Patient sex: M
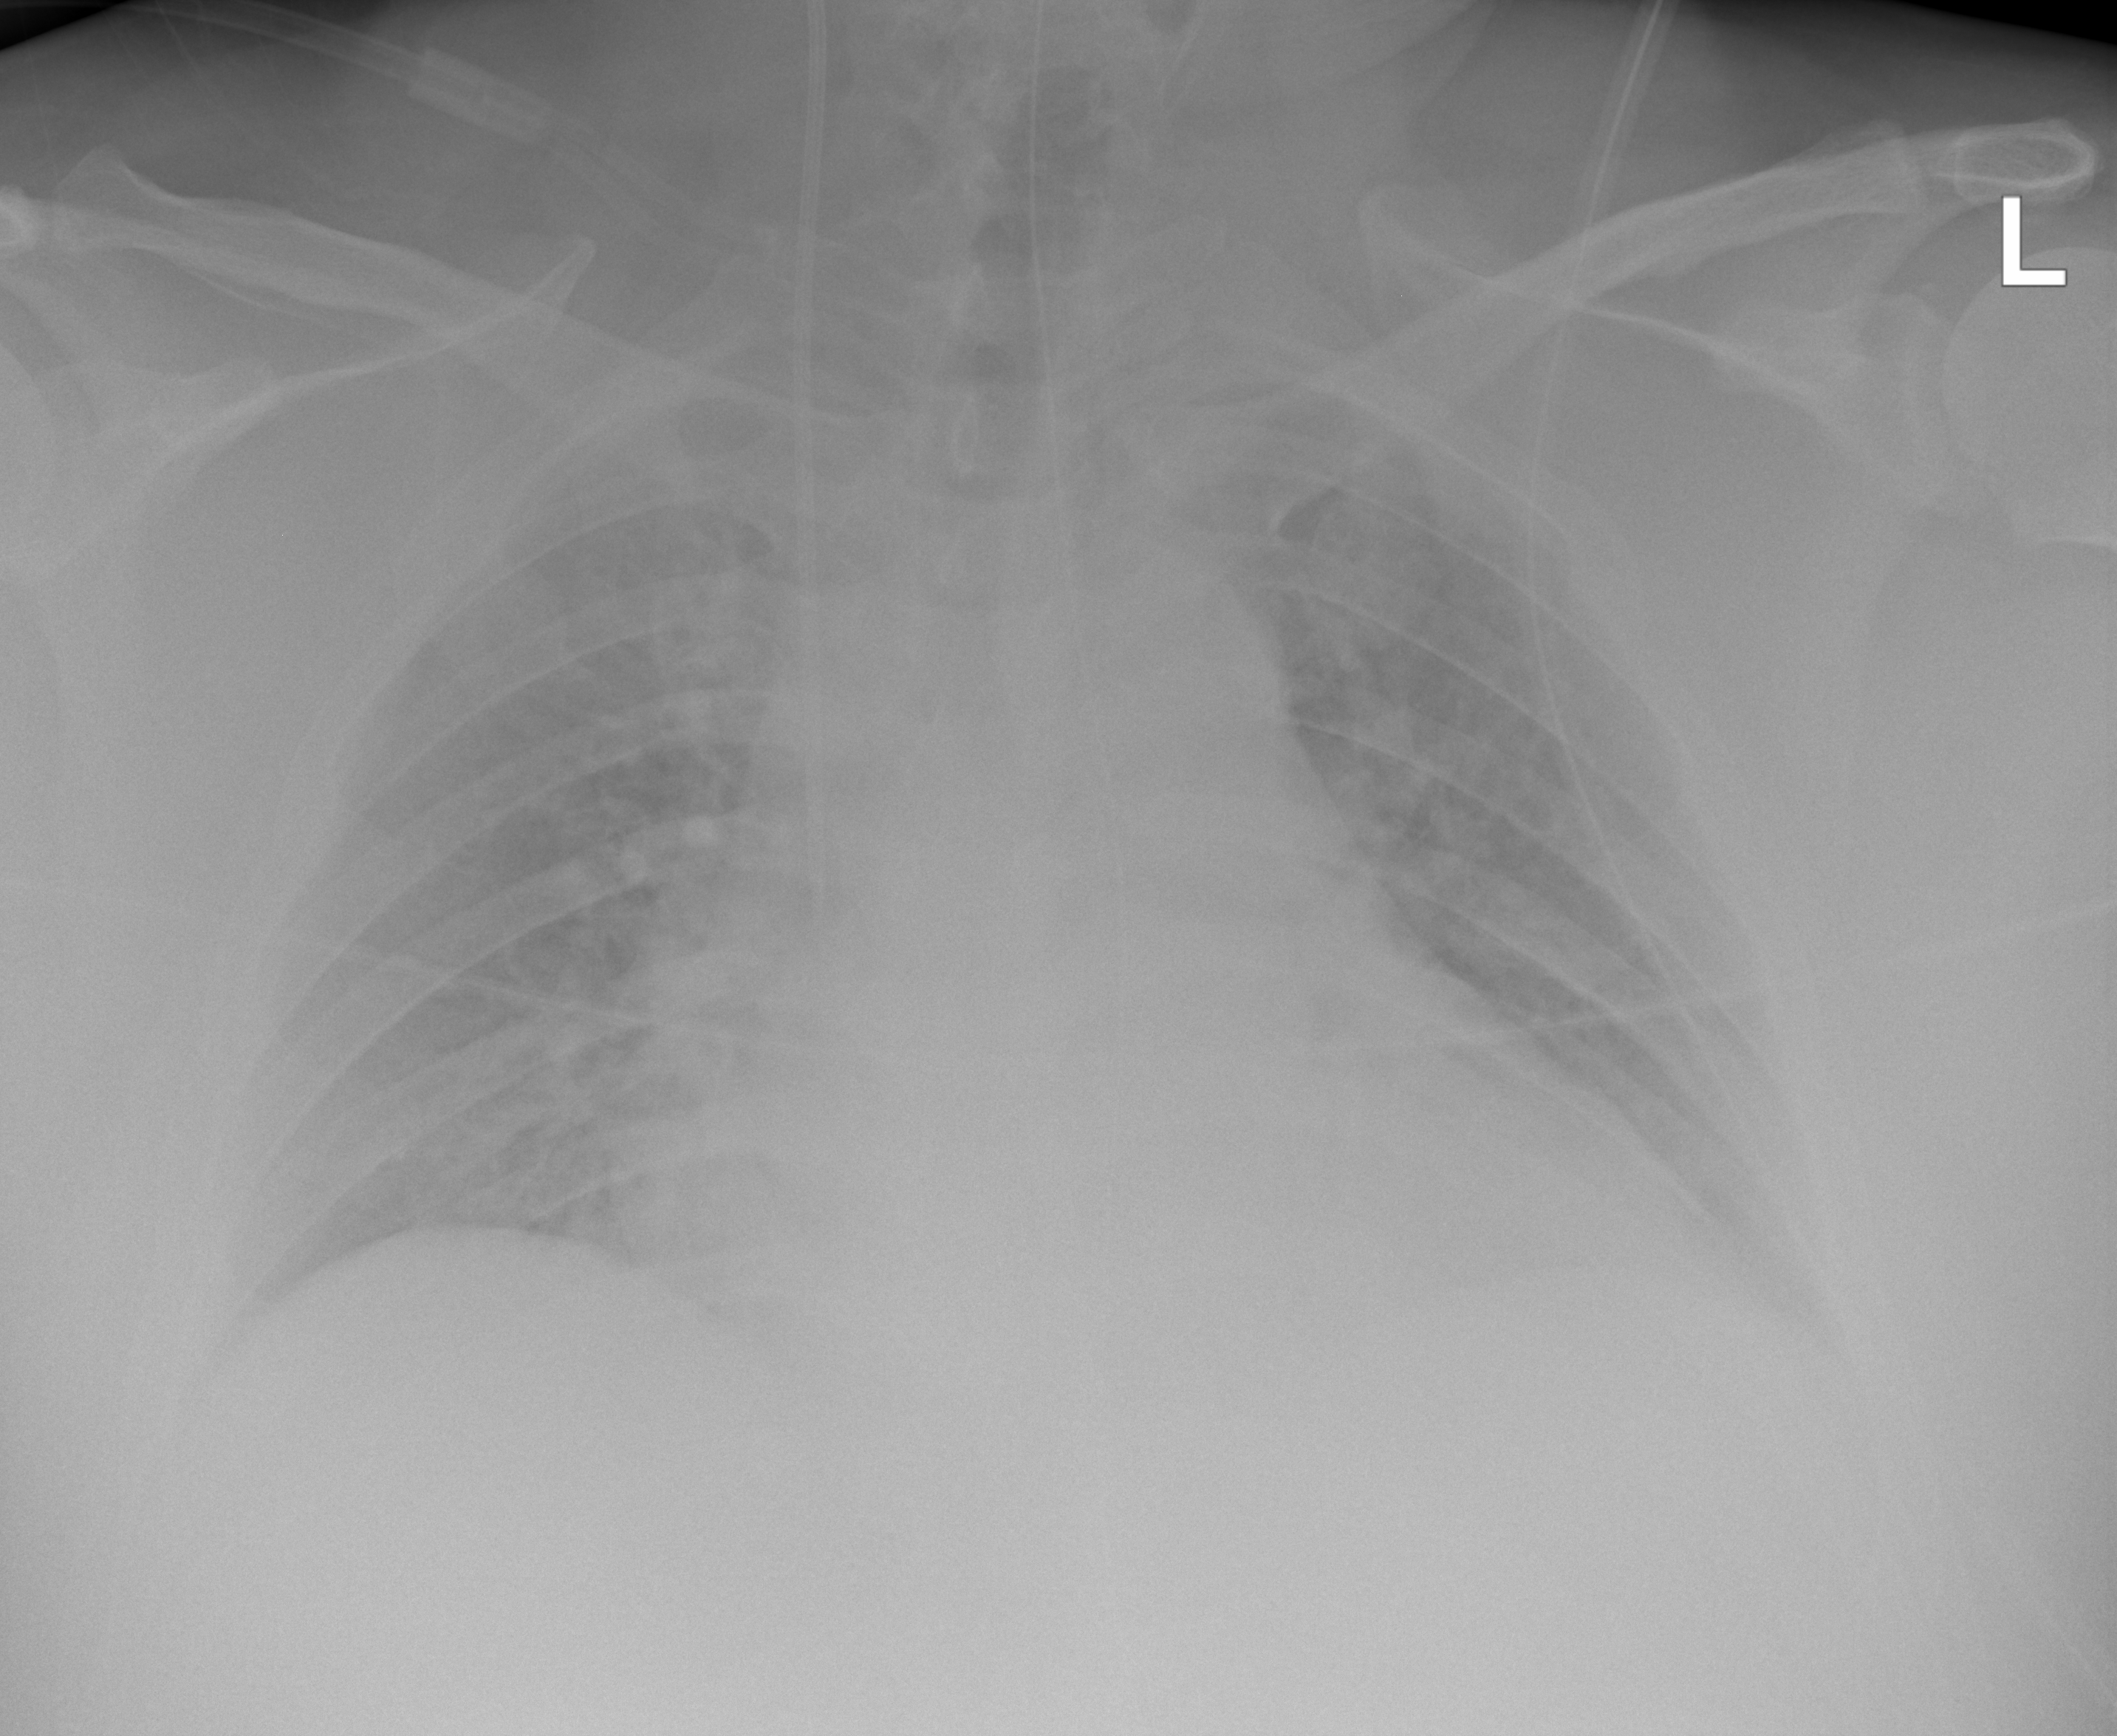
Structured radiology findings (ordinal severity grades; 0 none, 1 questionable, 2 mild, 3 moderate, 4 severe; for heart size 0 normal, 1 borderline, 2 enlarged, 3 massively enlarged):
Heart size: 2
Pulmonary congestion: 2
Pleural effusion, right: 1
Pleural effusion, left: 2
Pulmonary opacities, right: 2
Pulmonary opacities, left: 2
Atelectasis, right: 2
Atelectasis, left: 2